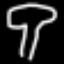
Label: mushroom